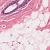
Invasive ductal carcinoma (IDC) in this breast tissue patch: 0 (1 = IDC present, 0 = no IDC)